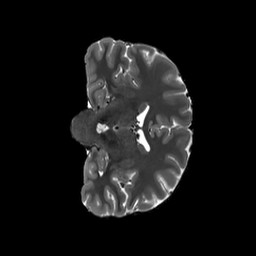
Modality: T2w
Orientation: coronal
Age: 21
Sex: female
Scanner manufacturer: siemens
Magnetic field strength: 3 T
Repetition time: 3.2 s
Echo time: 0.566 s